Field crop: maize
Growth stage: 1
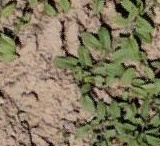
Species: convolvulus